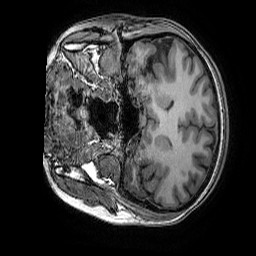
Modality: T1w
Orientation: coronal
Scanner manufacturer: ge
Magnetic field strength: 3 T
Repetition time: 0.008184 s
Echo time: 0.003192 s